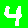
Digit: 4